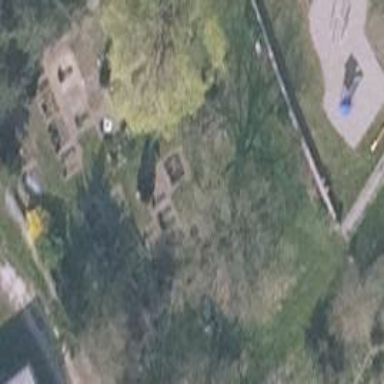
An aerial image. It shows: Grave yard.